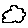
Label: cloud